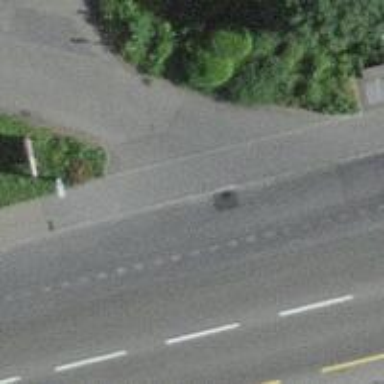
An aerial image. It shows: Unmarked road crossing.